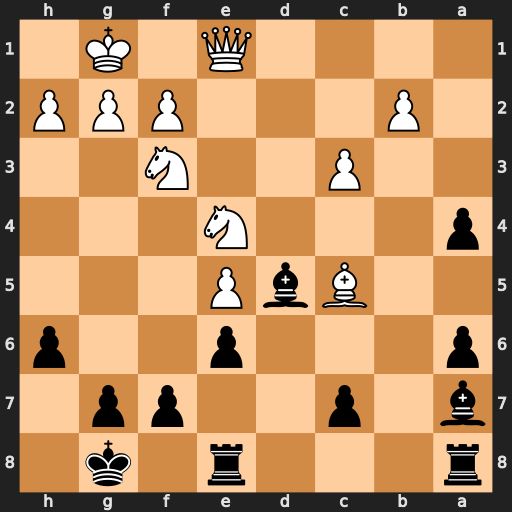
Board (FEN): r3r1k1/b1p2pp1/p3p2p/2BbP3/p3N3/2P2N2/1P3PPP/4Q1K1
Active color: b
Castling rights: -
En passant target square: -
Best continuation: Bxe4 Qxe4 Bxc5